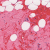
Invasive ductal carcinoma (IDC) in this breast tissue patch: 0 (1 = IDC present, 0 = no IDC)